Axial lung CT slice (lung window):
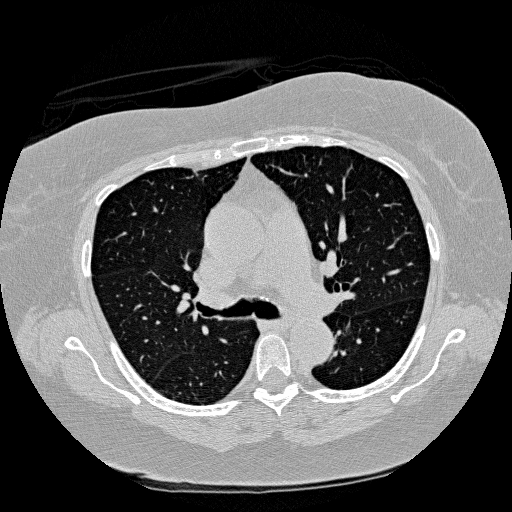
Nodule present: no